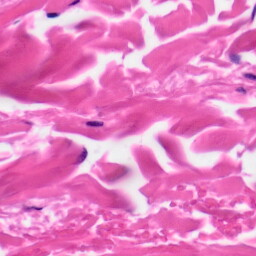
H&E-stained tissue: Skin